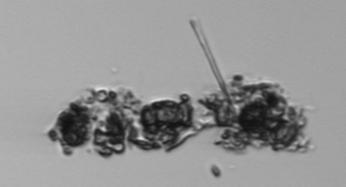
Label: Thalassiosira_TAG_external_detritus